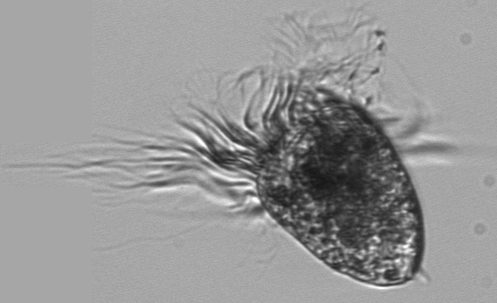
Label: Pelagostrobilidium